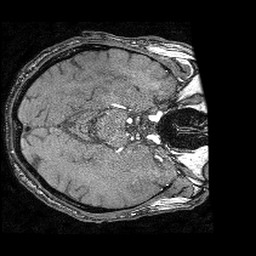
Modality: angio
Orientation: axial
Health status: ill
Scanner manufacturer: philips
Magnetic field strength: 3 T
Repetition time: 0.01878 s
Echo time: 0.003473 s